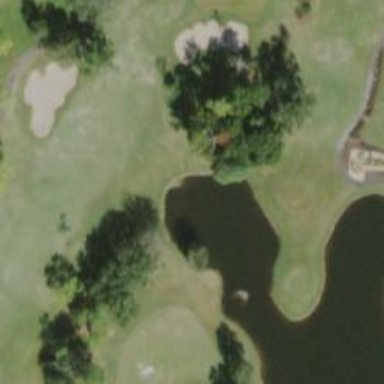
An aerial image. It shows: Water hazard on golf course.